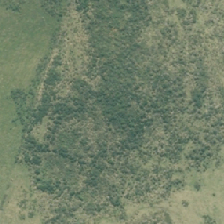
Land cover: grose_broom